Question: I want make JFrame border transparent, so I am trying to do so using my own Border class...
'''
private class ShadowBorder extends AbstractBorder {
private static final int RADIUS = 30;
@Override
public boolean isBorderOpaque() {
return false;
}
@Override
public Insets getBorderInsets(Component c) {
return new Insets(RADIUS, RADIUS, RADIUS, RADIUS);
}
@Override
public Insets getBorderInsets(Component c, Insets insets) {
insets.top = RADIUS;
insets.left = RADIUS;
insets.bottom = RADIUS;
insets.right = RADIUS;
return insets;
}
@Override
public void paintBorder(Component c, Graphics g, int x, int y, int width, int height) {
Graphics2D g2d = (Graphics2D) g.create();
g2d.setRenderingHint(RenderingHints.KEY_ANTIALIASING,
RenderingHints.VALUE_ANTIALIAS_ON);
g2d.setColor(new Color(0x66000000, true));
g2d.fillRect(0, 0, width - RADIUS, RADIUS);
}
}
'''
but border is not transparent in final. There is also white background inside of border, but I do not know why (see atach. image). Any ideas?

Thanks!
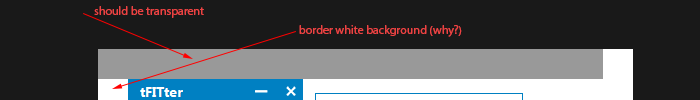
Answer: You need to set the window as not opaque and use a composite on the Graphics. Also, in your code, you are only printing one border, not the four of them, this is why you see only one border painted. Something like this should do it (although it would be better to paint the borders based on the insets, not your RADIUS constant):
'''
import java.awt.AlphaComposite;
import java.awt.BorderLayout;
import java.awt.Color;
import java.awt.Component;
import java.awt.Graphics;
import java.awt.Graphics2D;
import java.awt.Insets;
import java.awt.RenderingHints;
import java.io.UnsupportedEncodingException;
import javax.swing.JButton;
import javax.swing.JFrame;
import javax.swing.JPanel;
import javax.swing.border.AbstractBorder;
import com.sun.awt.AWTUtilities;
public class Main {
private static class ShadowBorder extends AbstractBorder {
private static final int RADIUS = 30;
@Override
public boolean isBorderOpaque() {
return false;
}
@Override
public Insets getBorderInsets(Component c) {
return new Insets(RADIUS, RADIUS, RADIUS, RADIUS);
}
@Override
public Insets getBorderInsets(Component c, Insets insets) {
insets.top = RADIUS;
insets.left = RADIUS;
insets.bottom = RADIUS;
insets.right = RADIUS;
return insets;
}
@Override
public void paintBorder(Component c, Graphics g, int x, int y, int width, int height) {
Graphics2D g2d = (Graphics2D) g.create();
g2d.setRenderingHint(RenderingHints.KEY_ANTIALIASING, RenderingHints.VALUE_ANTIALIAS_ON);
g2d.setColor(new Color(66, 0, 0));
g2d.setComposite(AlphaComposite.getInstance(AlphaComposite.DST_ATOP, 0.5f));
g2d.fillRect(0, 0, width - RADIUS, RADIUS);
g2d.fillRect(width - RADIUS, 0, RADIUS, height - RADIUS);
g2d.fillRect(0, RADIUS, RADIUS, height - RADIUS);
g2d.fillRect(RADIUS, height - RADIUS, width - RADIUS, RADIUS);
}
}
public static void main(String[] args) throws UnsupportedEncodingException {
JFrame frame = new JFrame();
frame.setDefaultCloseOperation(JFrame.EXIT_ON_CLOSE);
frame.setUndecorated(true);
AWTUtilities.setWindowOpaque(frame, false);
JPanel panel = new JPanel(new BorderLayout());
JButton button = new JButton("Hello");
panel.add(button);
panel.setBorder(new ShadowBorder());
frame.setContentPane(panel);
frame.setSize(300, 200);
frame.setVisible(true);
}
}
'''